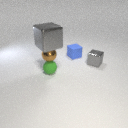
small gray metal cube to the right of small green rubber sphere